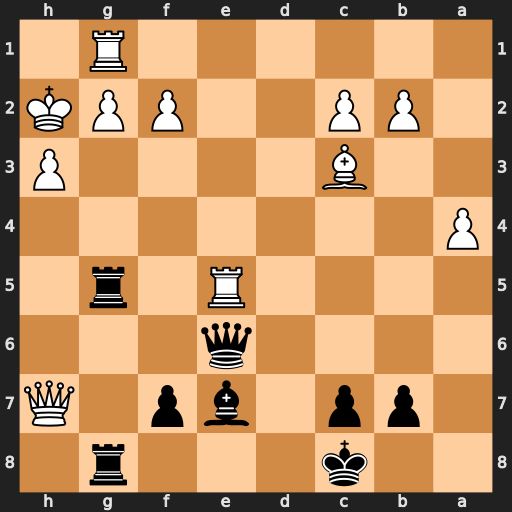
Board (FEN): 2k3r1/1pp1bp1Q/4q3/4R1r1/P7/2B4P/1PP2PPK/6R1
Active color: b
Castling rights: -
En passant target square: -
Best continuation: Bd6 f4 Bxe5